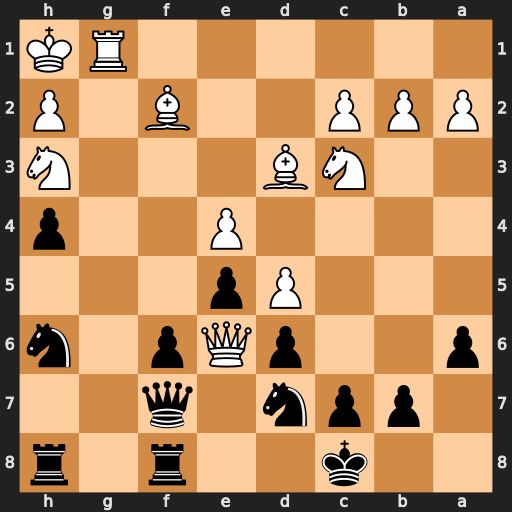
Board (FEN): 2k2r1r/1ppn1q2/p2pQp1n/3Pp3/4P2p/2NB3N/PPP2B1P/6RK
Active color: b
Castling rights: -
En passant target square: -
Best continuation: Qh7 Be3 Re8 Bxh6 Rxe6